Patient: sex M, age 69
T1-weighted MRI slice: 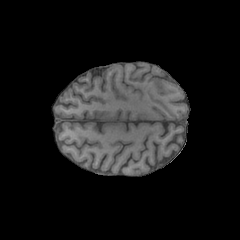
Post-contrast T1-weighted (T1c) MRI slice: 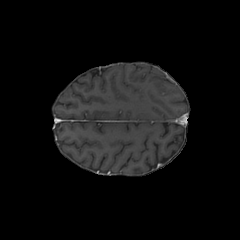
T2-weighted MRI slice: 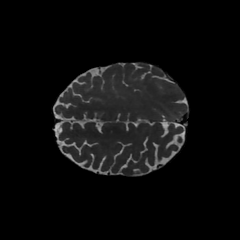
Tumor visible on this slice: no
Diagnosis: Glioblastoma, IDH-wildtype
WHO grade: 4